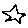
Label: star